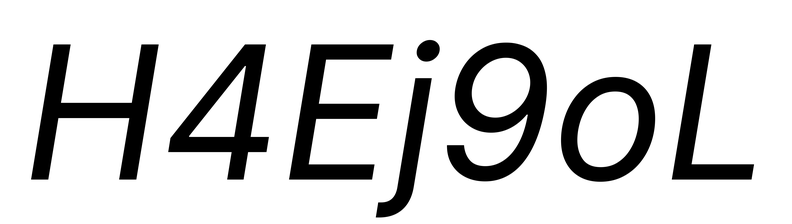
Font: Inter-Italic_Italic